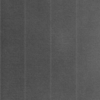
Label: dusty